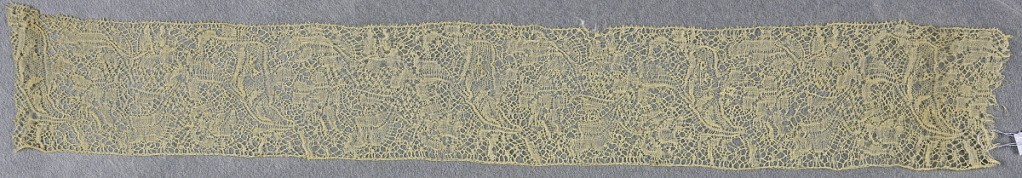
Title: Border
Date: early 18th century
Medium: linen Technique: bobbin lace (Binche style)
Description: Bobbin lace border, floral vine; early 18th century Binche